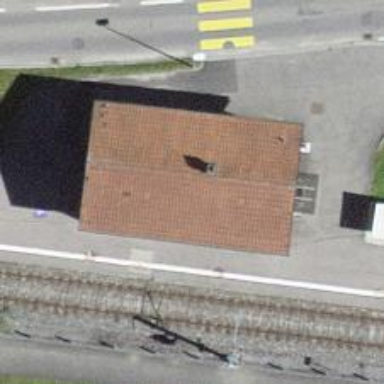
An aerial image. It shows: Railway halt.